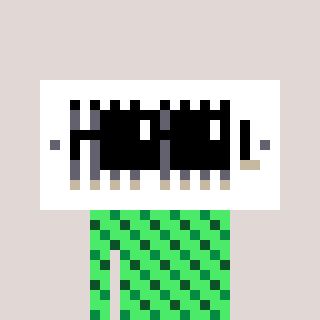
a pixel art character with square black sunglasses, a vent-shaped head and a teal-colored body on a warm background